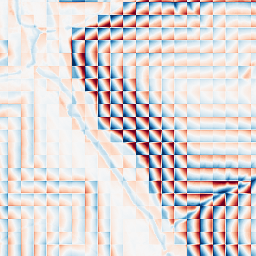
Category: wavelet
Decomposition family: wavelet_biorthogonal
Decomposition parameters: wavelet: bior1.3
level: 4
Upsampling method: bicubic
Upsampling parameters: scale: 4
Upsampling scale: 4